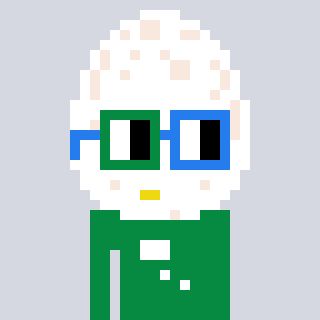
a pixel art character with square green and blue glasses, a egg-shaped head and a green-colored body on a cool background